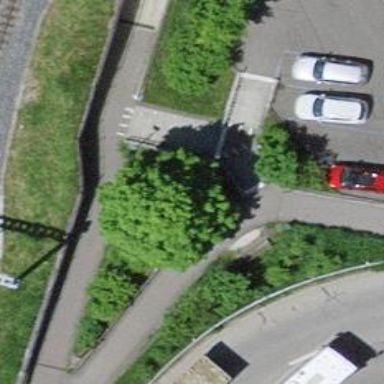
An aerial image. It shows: Set of steps on the road.